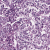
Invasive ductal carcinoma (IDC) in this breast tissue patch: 1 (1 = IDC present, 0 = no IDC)